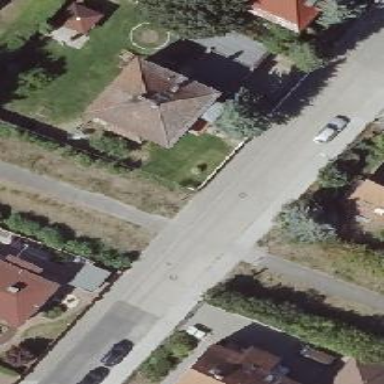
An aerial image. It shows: Asphalt footway.